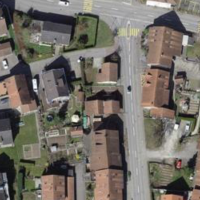
EUNIS habitat code: 54
Species observed at this site:
Convallaria majalis
Cerastium tomentosum